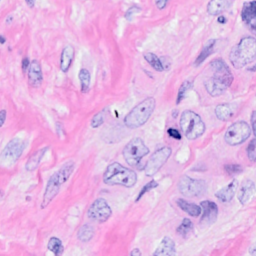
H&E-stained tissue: Breast